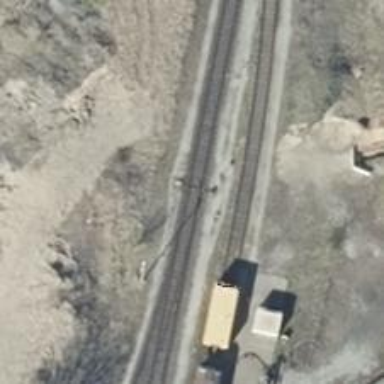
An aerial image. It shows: Railway switch.